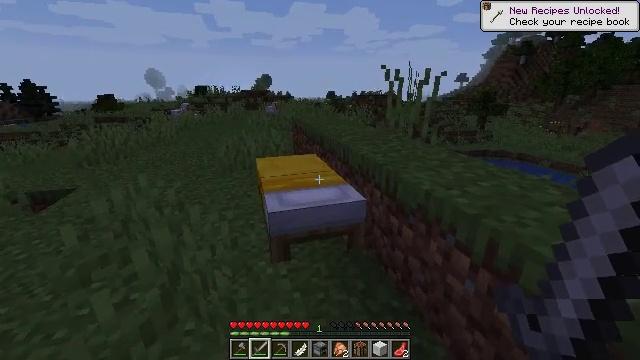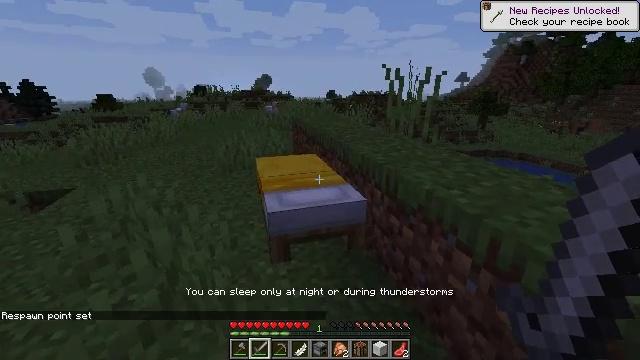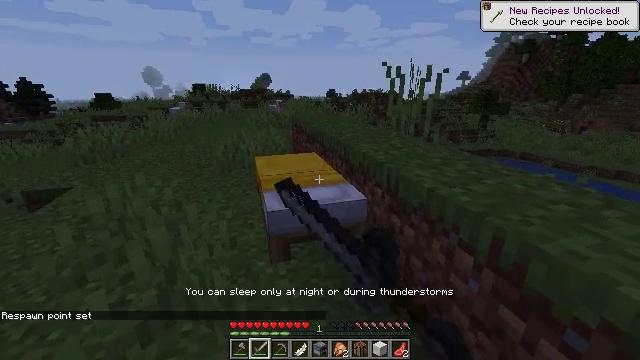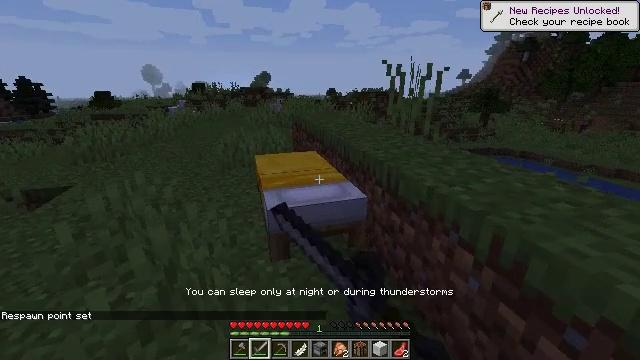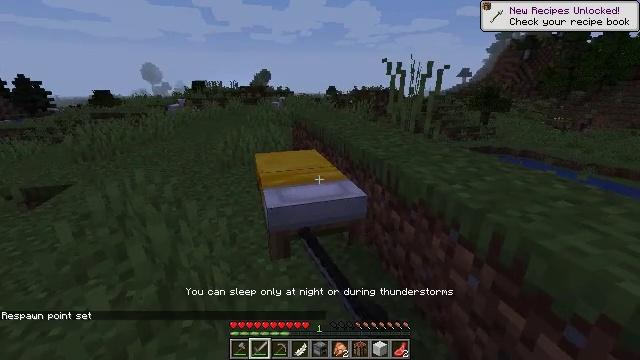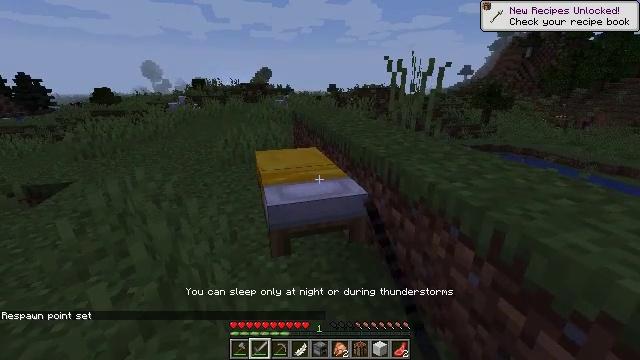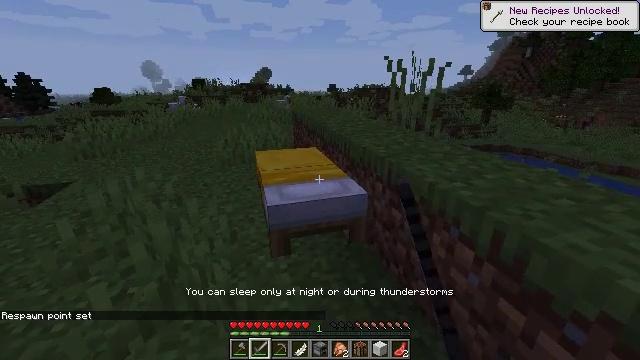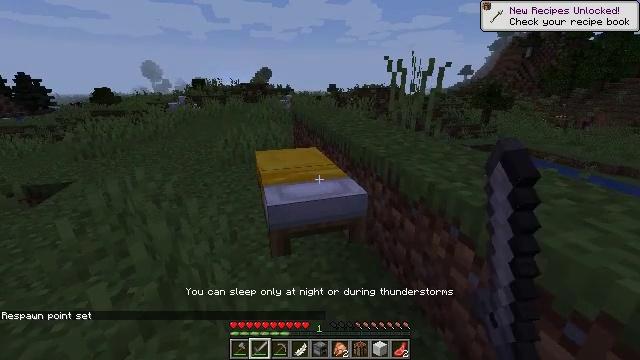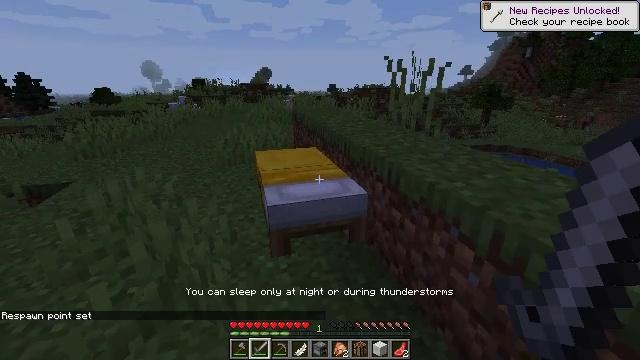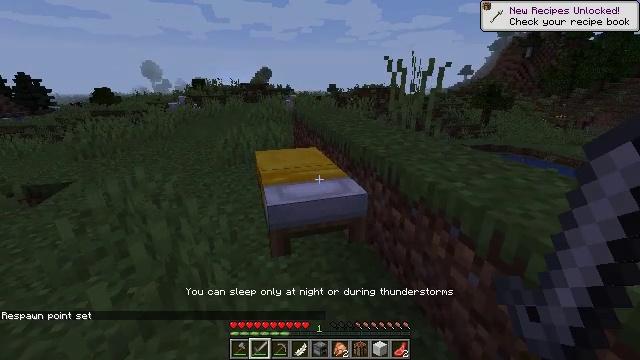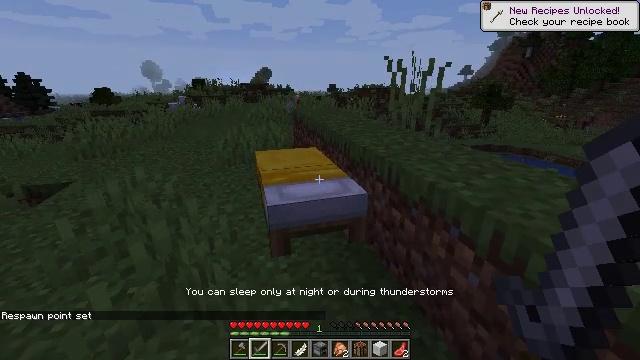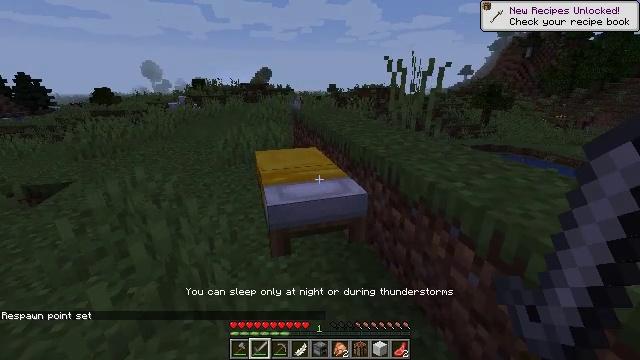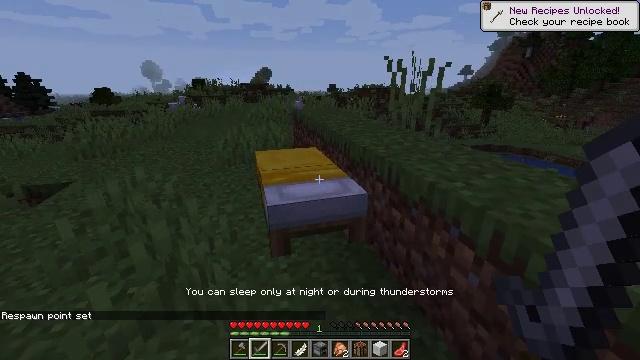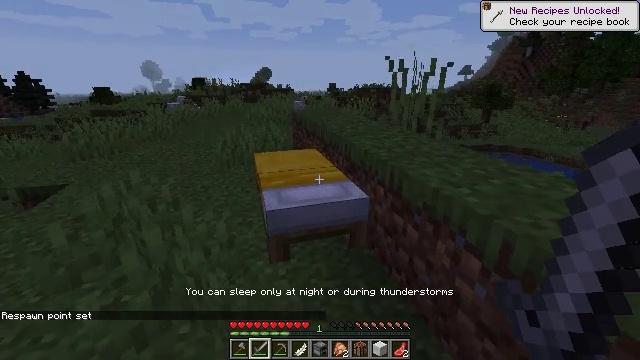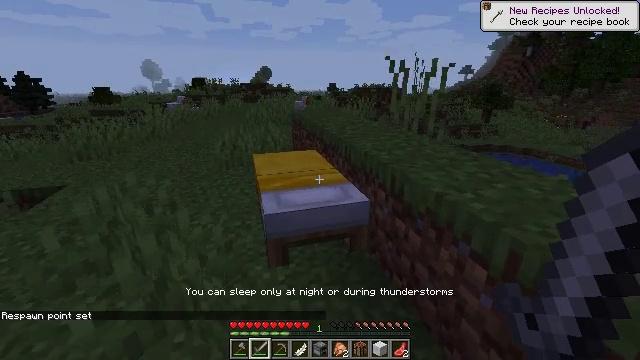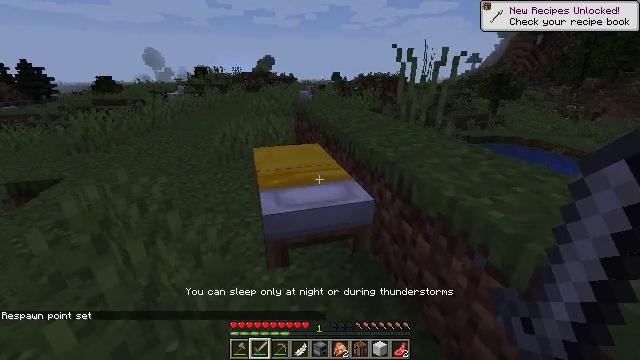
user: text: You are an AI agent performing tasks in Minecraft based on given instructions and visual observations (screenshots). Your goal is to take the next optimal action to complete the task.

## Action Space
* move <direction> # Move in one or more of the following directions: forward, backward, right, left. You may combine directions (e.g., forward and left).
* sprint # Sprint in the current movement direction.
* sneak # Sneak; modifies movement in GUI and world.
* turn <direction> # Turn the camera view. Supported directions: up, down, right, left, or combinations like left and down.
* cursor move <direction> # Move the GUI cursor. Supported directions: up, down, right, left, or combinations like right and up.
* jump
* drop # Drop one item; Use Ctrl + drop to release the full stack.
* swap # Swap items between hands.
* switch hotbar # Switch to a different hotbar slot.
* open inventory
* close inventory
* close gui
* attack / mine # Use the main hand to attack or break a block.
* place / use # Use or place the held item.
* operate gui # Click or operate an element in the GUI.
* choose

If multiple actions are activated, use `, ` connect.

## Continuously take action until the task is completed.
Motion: motion action
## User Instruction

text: Remove the yellow bed.
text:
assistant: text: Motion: no_op
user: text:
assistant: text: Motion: no_op
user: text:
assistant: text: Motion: no_op
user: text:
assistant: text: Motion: no_op
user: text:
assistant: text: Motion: no_op
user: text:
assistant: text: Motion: no_op
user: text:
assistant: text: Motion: no_op
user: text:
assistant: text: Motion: no_op
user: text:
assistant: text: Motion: no_op
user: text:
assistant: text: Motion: no_op
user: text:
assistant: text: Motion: no_op
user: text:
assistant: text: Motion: no_op
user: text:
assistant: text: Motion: move forward
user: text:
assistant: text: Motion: move forward
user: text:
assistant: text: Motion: move forward, turn down
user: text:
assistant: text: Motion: move forward
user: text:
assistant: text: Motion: move forward, turn right
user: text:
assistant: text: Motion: move forward and move left, turn right and up
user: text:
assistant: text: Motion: move forward and move left, turn right and up
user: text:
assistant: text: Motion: move forward and move left, turn right and up
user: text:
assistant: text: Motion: move left, turn right and up
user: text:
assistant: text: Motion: move left, turn right
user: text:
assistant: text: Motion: move left, turn right and up
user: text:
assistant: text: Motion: move left, turn right and up
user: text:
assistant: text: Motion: move left, turn right and up
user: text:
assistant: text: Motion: move left, turn right and up
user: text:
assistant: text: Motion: move left, turn right and up
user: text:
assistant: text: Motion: move left
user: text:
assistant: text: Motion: move left
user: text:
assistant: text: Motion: move left